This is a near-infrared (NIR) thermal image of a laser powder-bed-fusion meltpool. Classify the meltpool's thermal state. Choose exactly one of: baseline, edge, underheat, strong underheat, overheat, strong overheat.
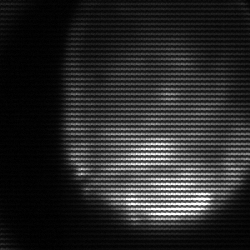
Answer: edge